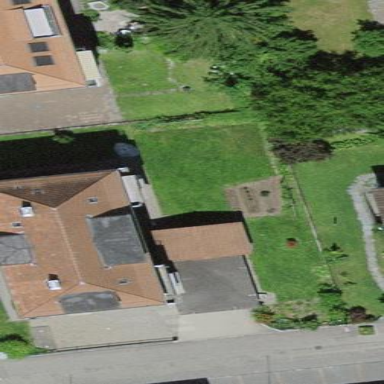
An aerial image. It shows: Hipped roof on residential building.